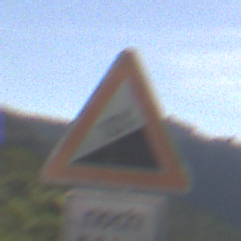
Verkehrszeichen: Steigung10
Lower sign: LaengeEinerStrecke3
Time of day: MorningAfternoon
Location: Outdoor (RoadRail)
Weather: PartlyCloudy
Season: NotSpecified
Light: Natural